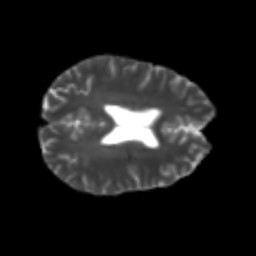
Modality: T2w
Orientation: axial
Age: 22
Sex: female
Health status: healthy
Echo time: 0.074 s